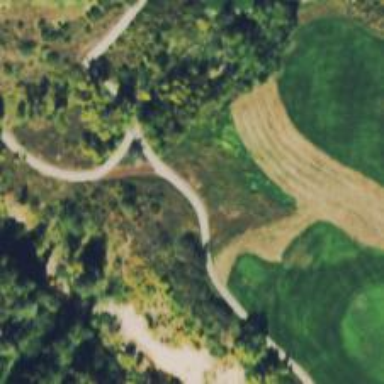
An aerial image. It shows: Well-maintained path in golf course.